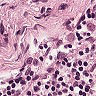
Metastatic tissue present: no